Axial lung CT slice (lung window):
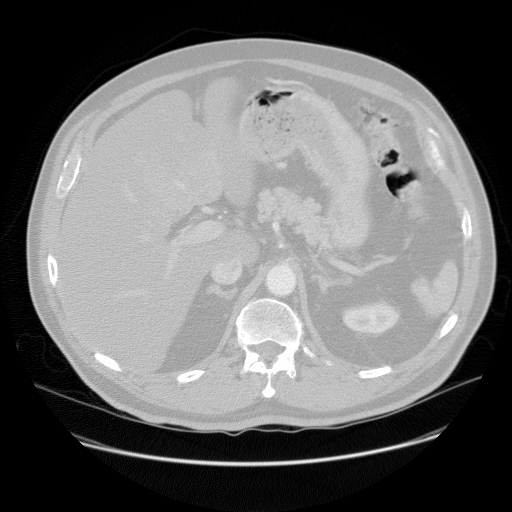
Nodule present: no